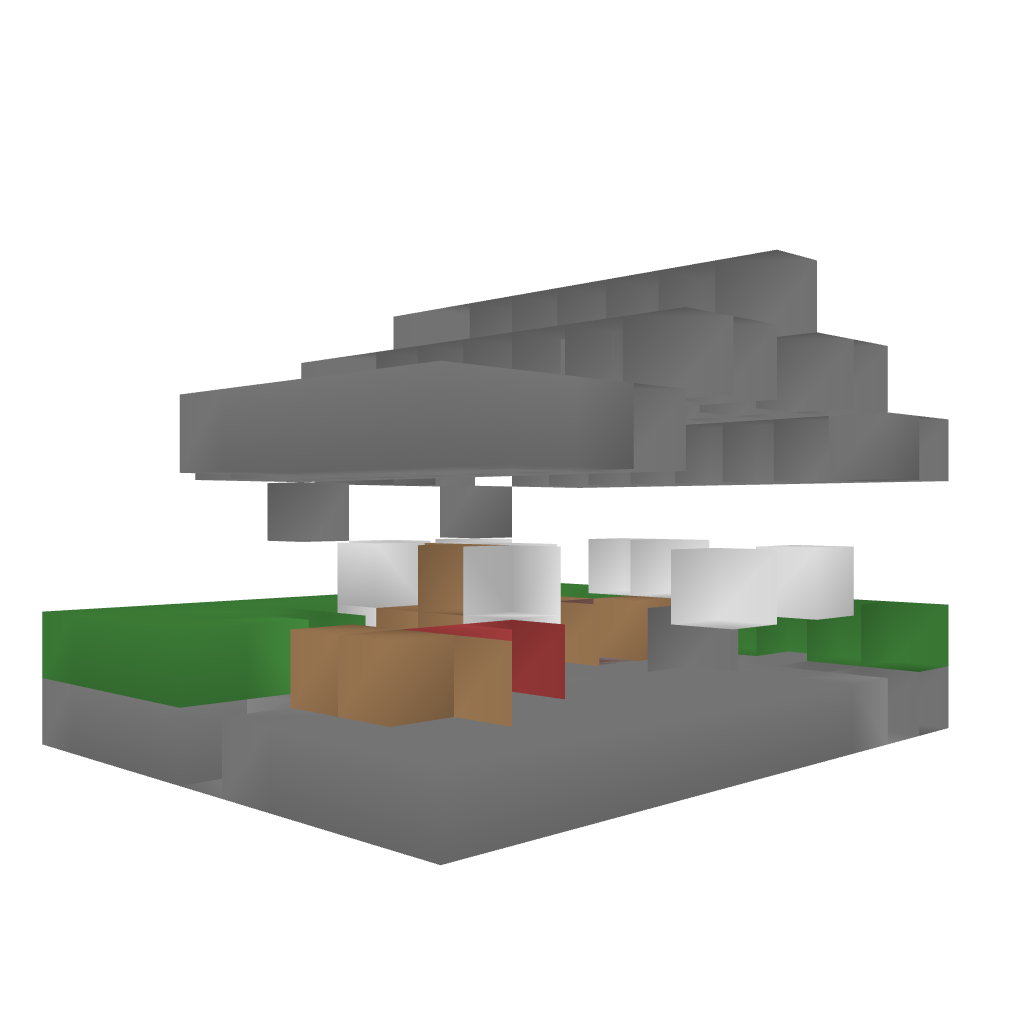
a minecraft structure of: Clay Cabin bad low quality